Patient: sex F, age 72
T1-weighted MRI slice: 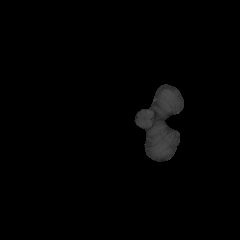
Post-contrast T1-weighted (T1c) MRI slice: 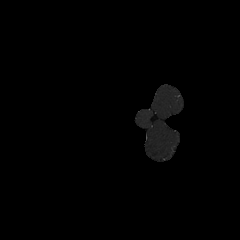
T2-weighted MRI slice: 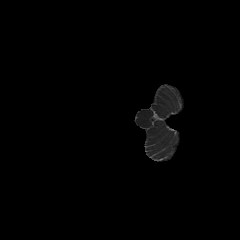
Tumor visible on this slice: no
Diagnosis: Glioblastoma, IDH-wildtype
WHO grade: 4